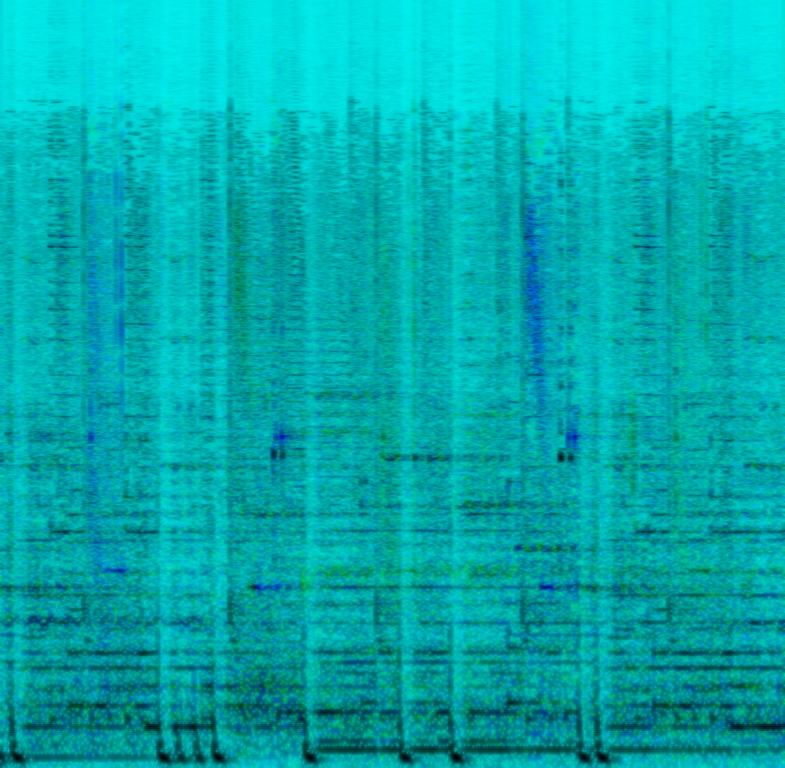
This song is an electronic instrumental. His tempo is medium with atmospheric synthesiser, slick drumming and boomy, rhythmic bass drops , slide whistle along with a tapping sound. The music is distorted and muddled as the audio quality is mediocre.